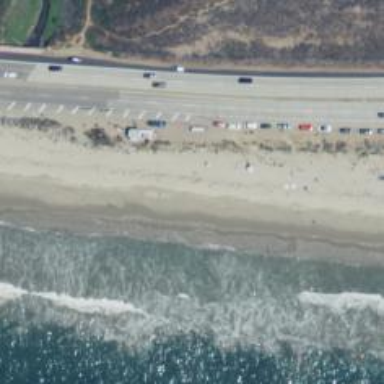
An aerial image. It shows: Lifeguard tower is present for emergency situations.